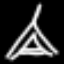
Label: The Eiffel Tower